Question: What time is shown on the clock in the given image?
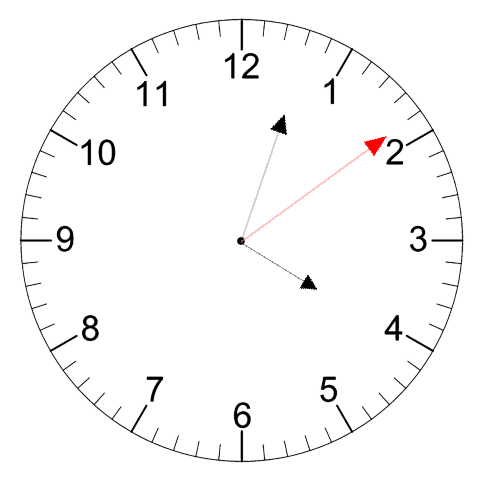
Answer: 04:03:09